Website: apple
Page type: payment
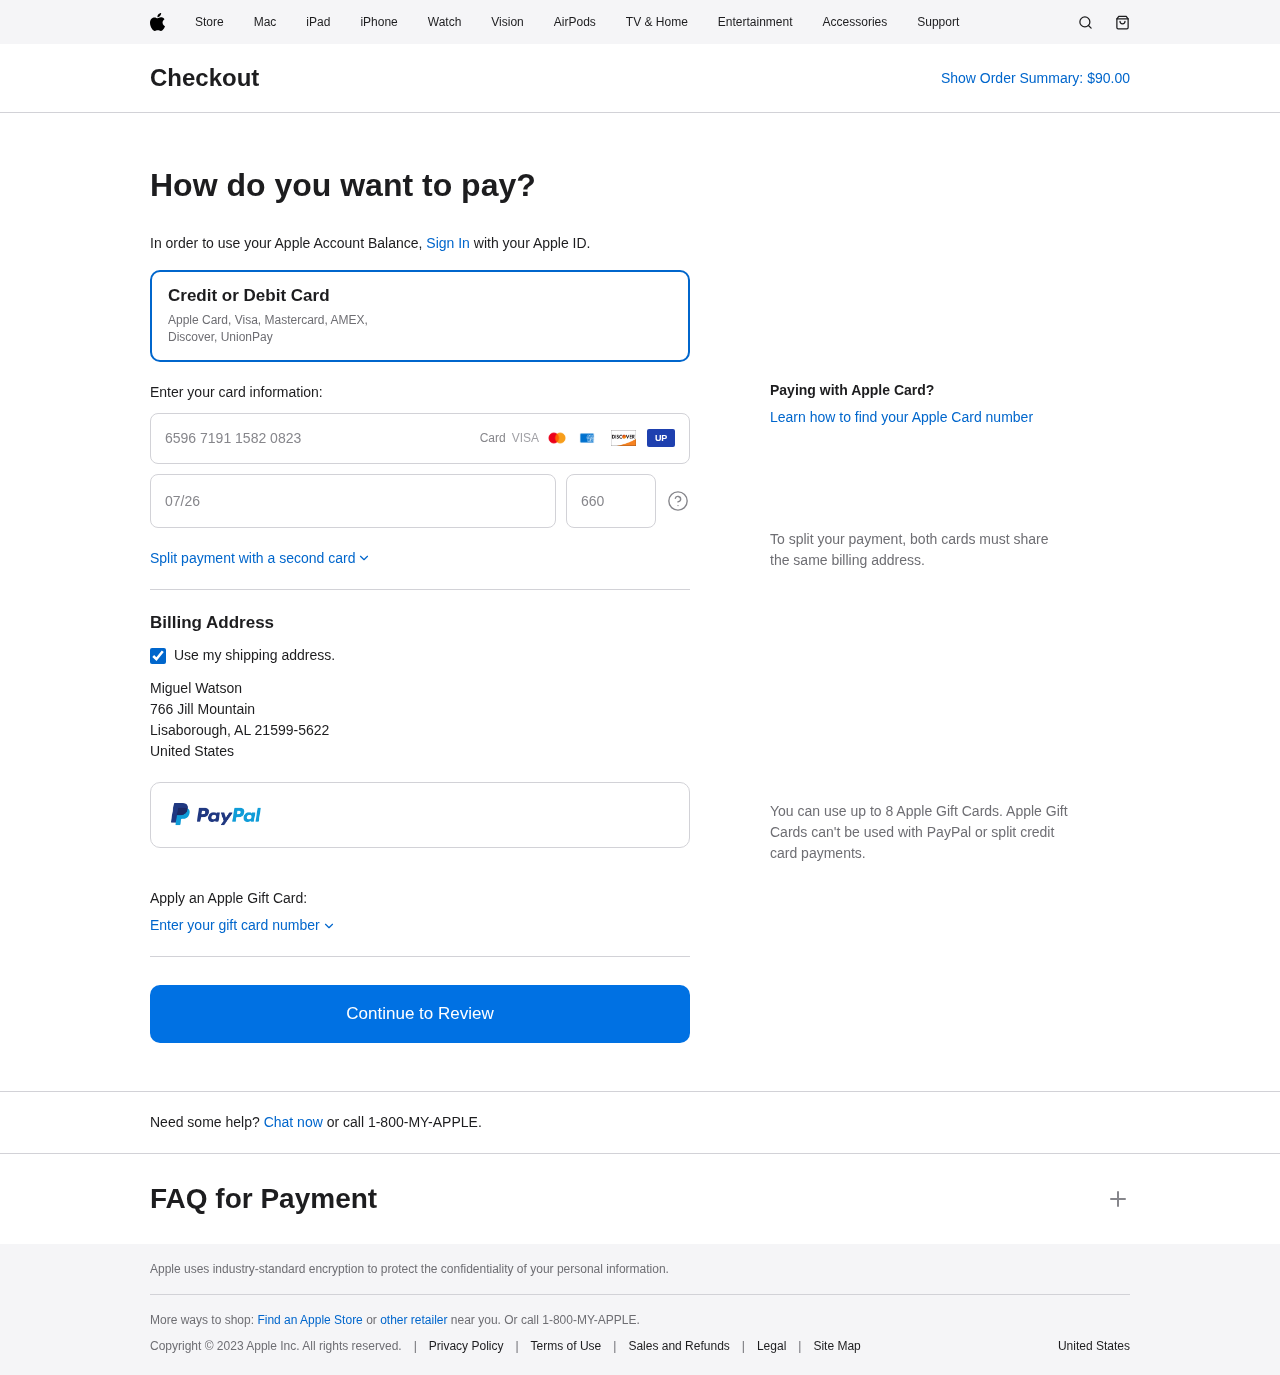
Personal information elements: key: PII_CARD_CVV
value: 660
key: PII_CARD_EXPIRY
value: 07/26
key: PII_CARD_NUMBER
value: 6596 7191 1582 0823
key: PII_COUNTRY
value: United States
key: PII_FULLNAME
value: Miguel Watson
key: PII_STREET
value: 766 Jill Mountain
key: PII_CITY_STATE_ZIP
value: Lisaborough, AL 21599-5622
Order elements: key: ORDER_TOTAL
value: $90.00